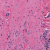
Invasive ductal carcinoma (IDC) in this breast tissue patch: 0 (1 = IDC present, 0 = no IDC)